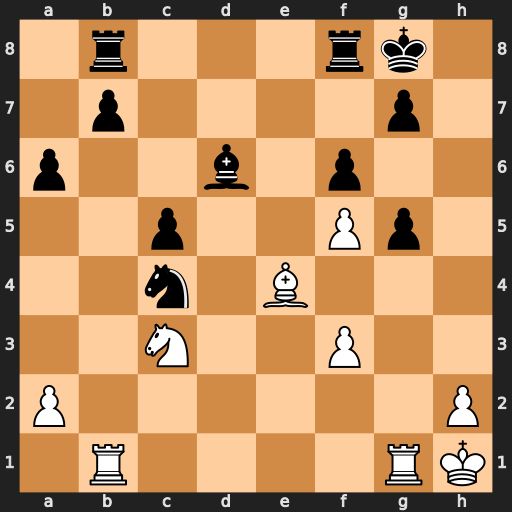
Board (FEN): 1r3rk1/1p4p1/p2b1p2/2p2Pp1/2n1B3/2N2P2/P6P/1R4RK
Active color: w
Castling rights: -
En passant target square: -
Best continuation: Bd5+ Kh8 Bxc4